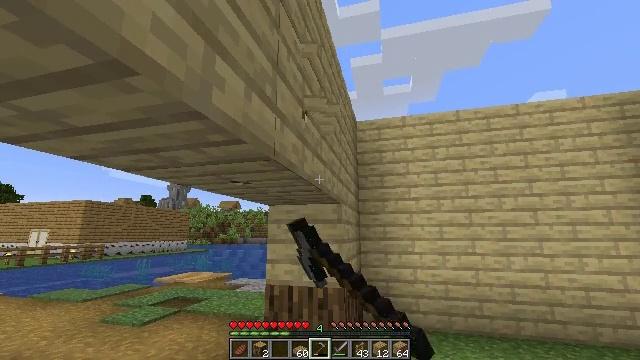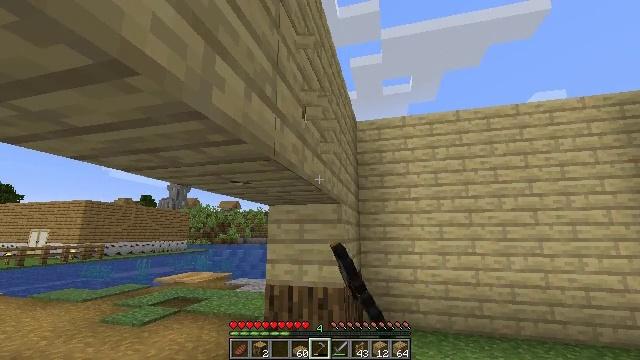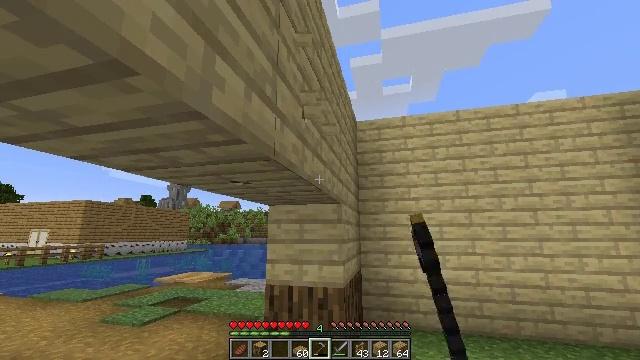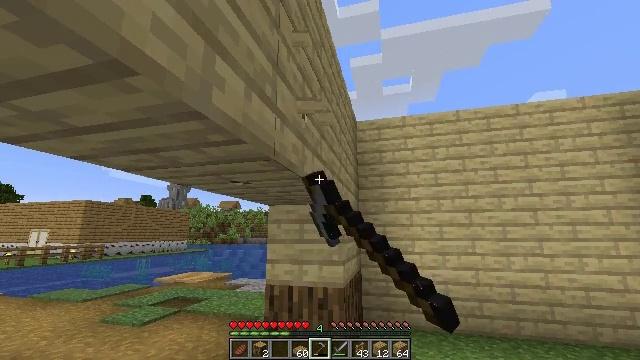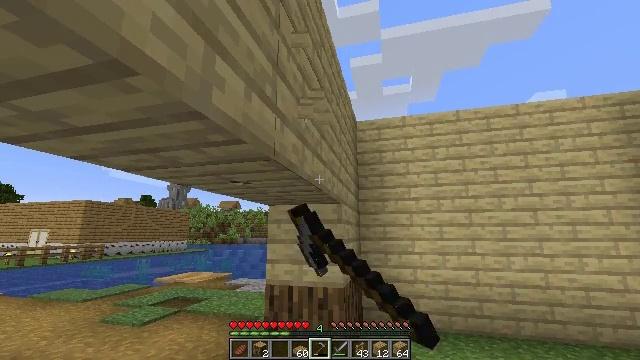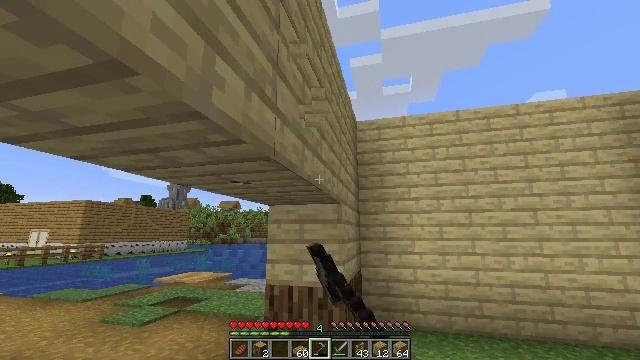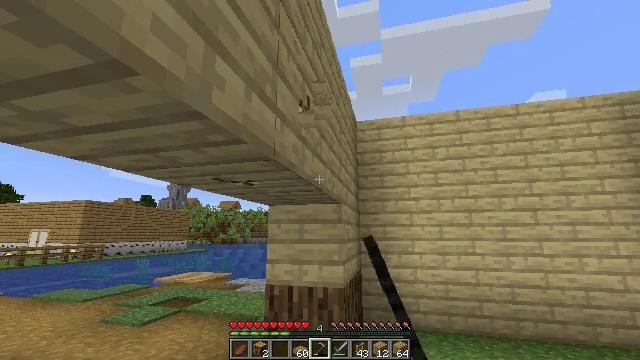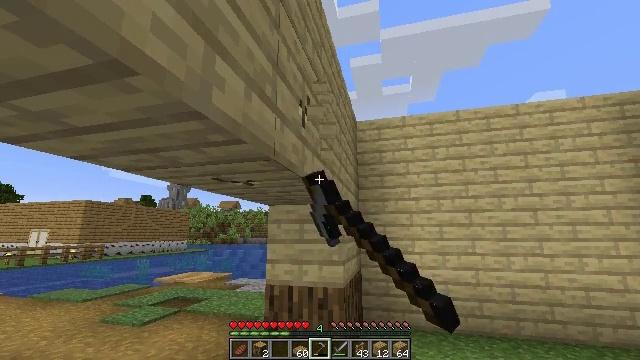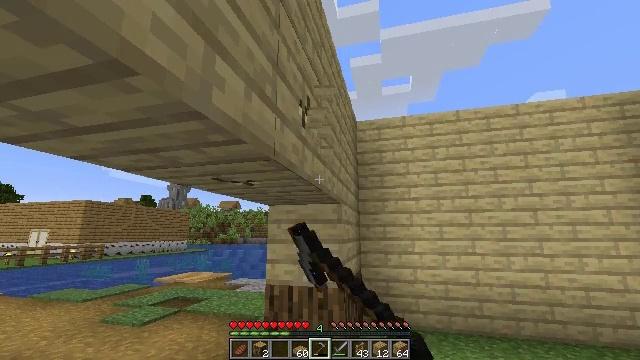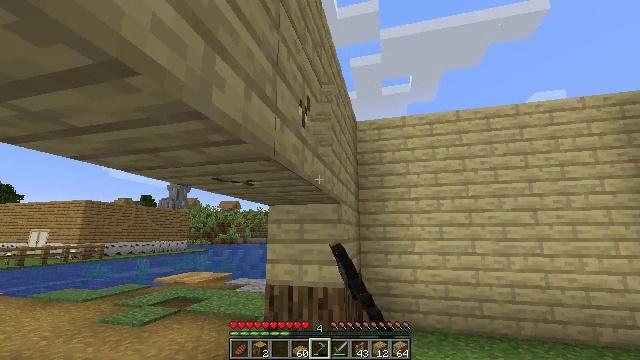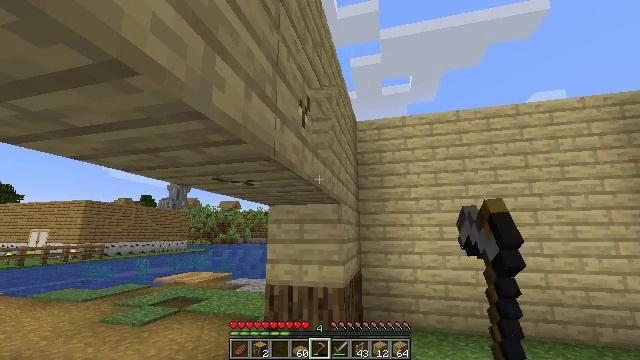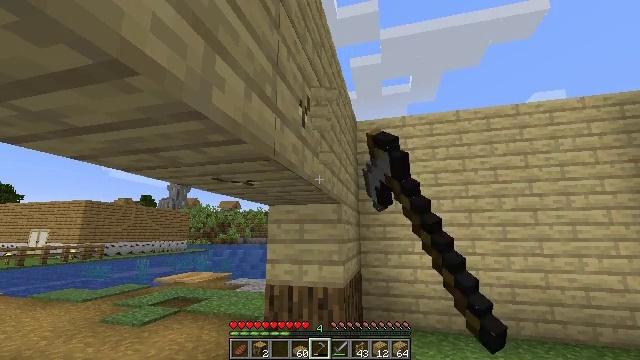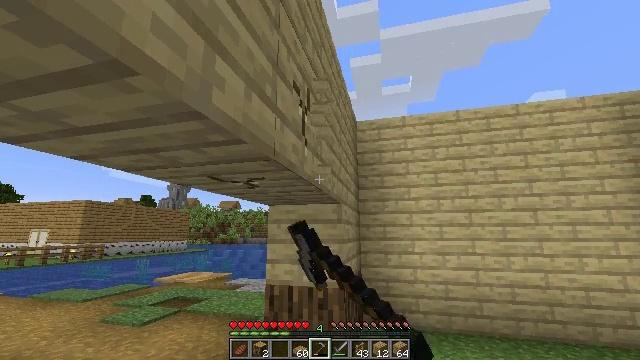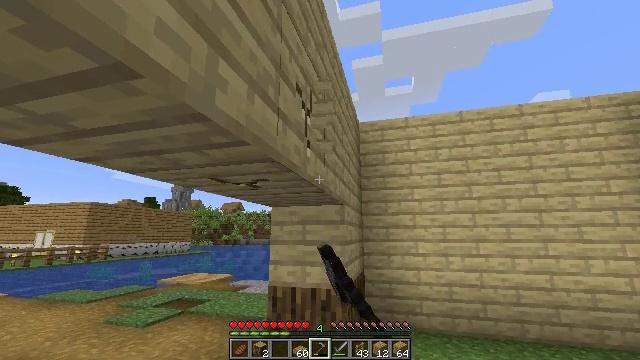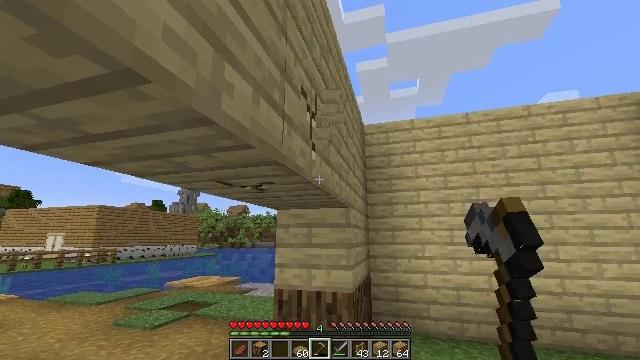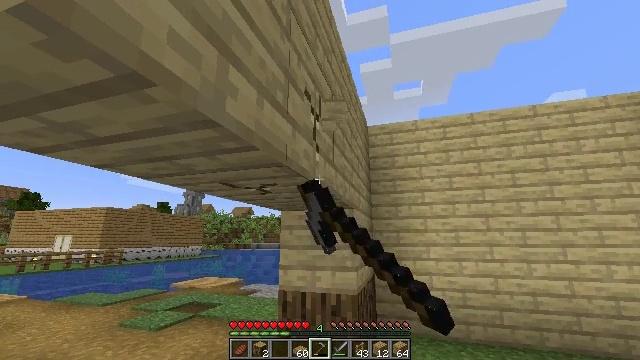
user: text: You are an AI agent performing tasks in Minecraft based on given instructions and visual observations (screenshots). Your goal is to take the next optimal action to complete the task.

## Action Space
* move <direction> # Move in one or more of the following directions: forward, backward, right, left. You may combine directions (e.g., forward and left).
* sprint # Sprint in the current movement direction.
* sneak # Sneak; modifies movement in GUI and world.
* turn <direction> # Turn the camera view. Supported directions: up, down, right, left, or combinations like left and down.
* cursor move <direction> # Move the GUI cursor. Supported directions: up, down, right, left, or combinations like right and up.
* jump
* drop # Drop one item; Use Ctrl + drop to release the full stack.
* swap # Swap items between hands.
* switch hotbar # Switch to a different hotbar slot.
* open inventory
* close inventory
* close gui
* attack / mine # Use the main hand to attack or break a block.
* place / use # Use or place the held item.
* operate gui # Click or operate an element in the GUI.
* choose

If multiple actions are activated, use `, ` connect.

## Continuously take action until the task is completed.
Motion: motion action
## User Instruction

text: Collect birch planks from structures.
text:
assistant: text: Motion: attack / mine
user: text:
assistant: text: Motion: attack / mine
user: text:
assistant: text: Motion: attack / mine
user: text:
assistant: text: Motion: attack / mine
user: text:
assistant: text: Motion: attack / mine
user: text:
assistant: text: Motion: attack / mine
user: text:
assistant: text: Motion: attack / mine
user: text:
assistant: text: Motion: attack / mine
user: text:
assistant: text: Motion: attack / mine
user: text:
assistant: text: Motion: attack / mine
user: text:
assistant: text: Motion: attack / mine
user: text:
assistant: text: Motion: attack / mine
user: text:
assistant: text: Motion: attack / mine
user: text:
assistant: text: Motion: turn left, attack / mine
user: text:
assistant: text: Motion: attack / mine
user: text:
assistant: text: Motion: attack / mine
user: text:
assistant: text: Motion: attack / mine
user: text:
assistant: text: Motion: attack / mine
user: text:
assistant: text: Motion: attack / mine
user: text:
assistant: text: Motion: attack / mine
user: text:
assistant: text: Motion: attack / mine
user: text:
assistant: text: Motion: attack / mine
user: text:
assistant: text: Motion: attack / mine
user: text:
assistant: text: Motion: attack / mine
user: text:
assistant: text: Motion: attack / mine
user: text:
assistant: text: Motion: attack / mine
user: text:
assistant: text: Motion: attack / mine
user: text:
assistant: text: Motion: attack / mine
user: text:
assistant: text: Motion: attack / mine
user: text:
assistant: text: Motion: attack / mine